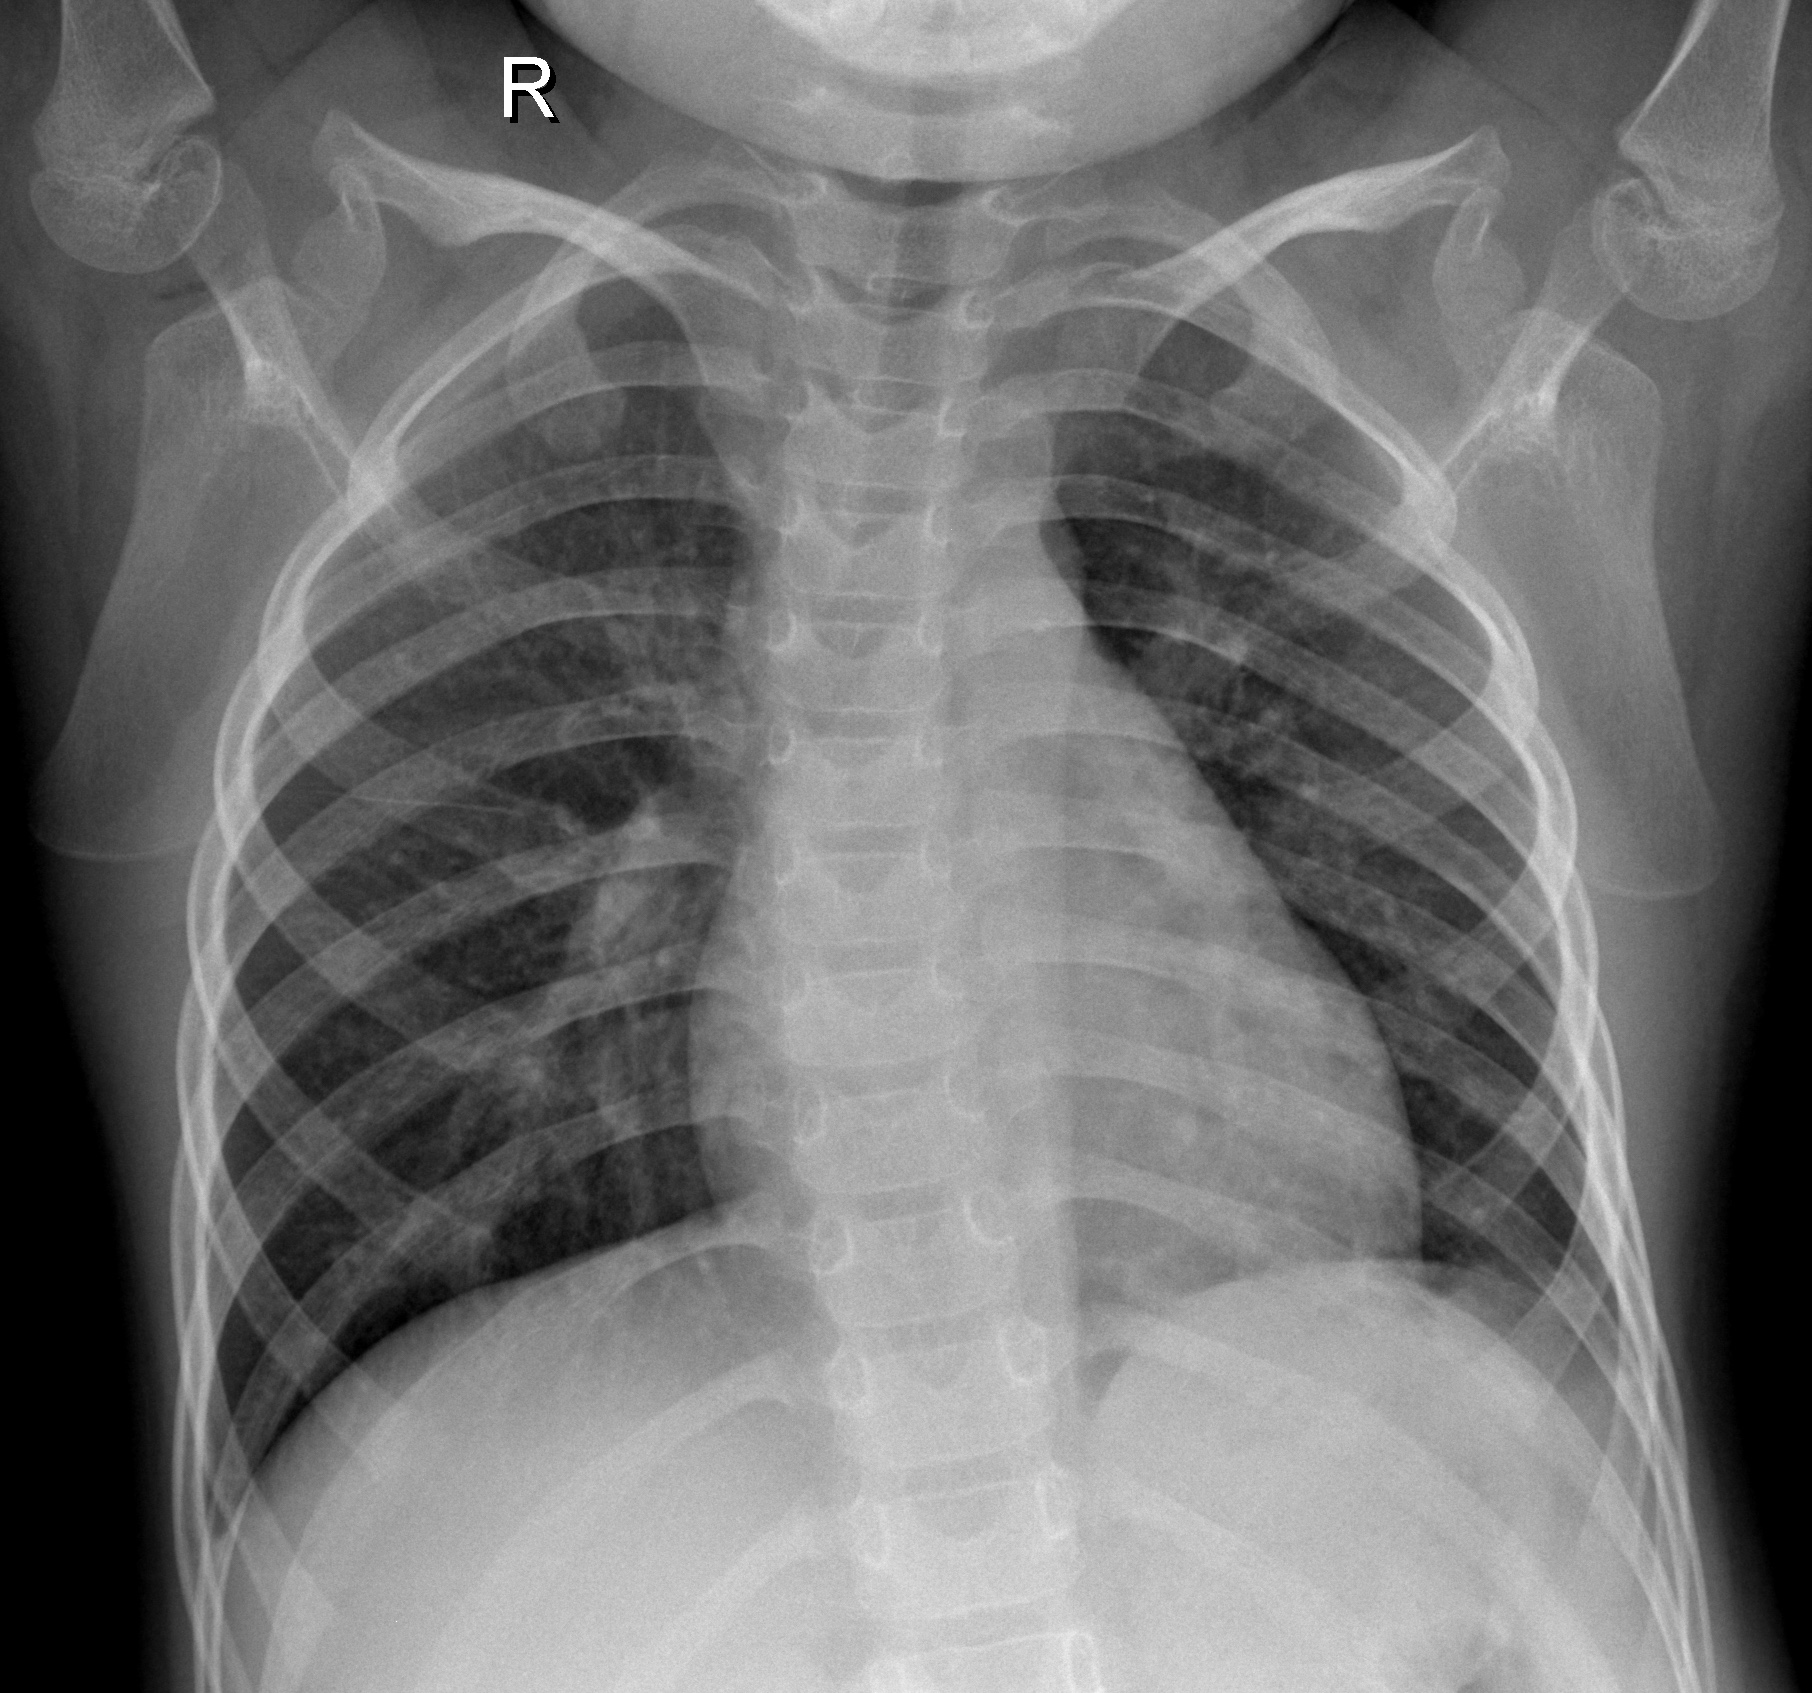
Diagnosis: NORMAL